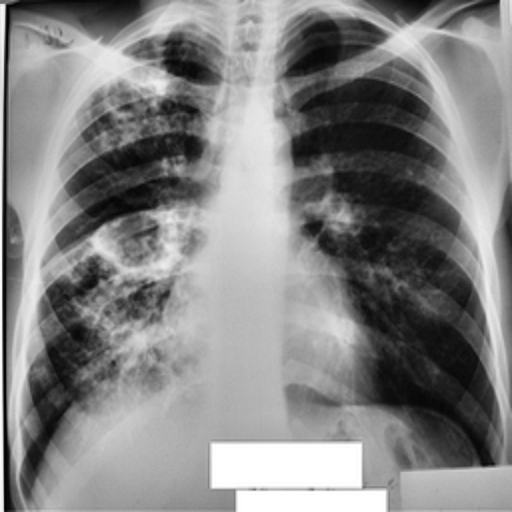
Finding: TUBERCULOSIS